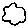
Label: cloud